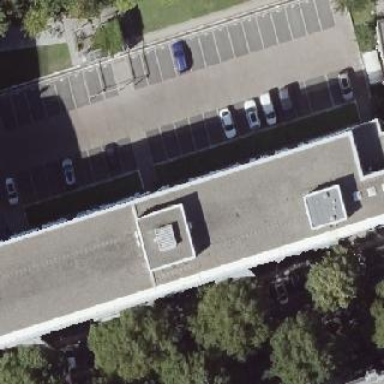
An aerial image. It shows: Commercial building.